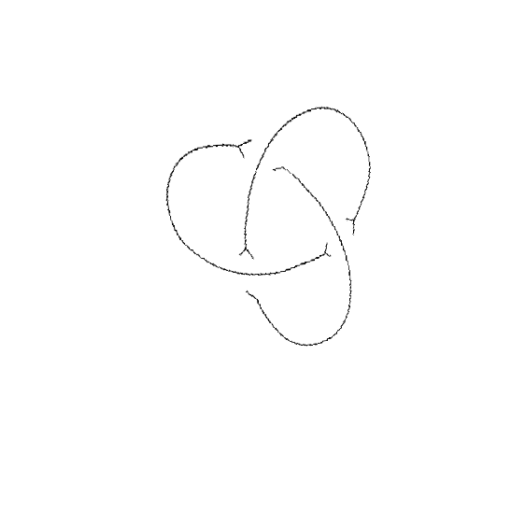
Crossing number: 3